Question: Hey i'm a beginner to CSS so can anyone tell me how can i achieve the background of a site as a page from kid's maths notebook.
Below is the image i want to place.

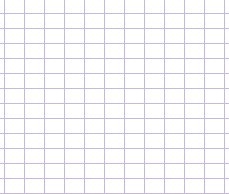
Answer: Here you go:
<URL>
CSS:
'''
html{
background-image: url('http://s8.postimg.org/v2ugecde9/background.png');
}
'''
Take a look at the image. Basically, it's just a small white rectangular with a purple border on the top and on the left. It automatically gets repeated in x and in y direction.